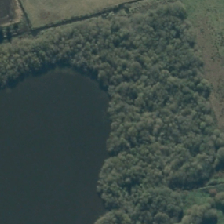
Land cover: lake_pond